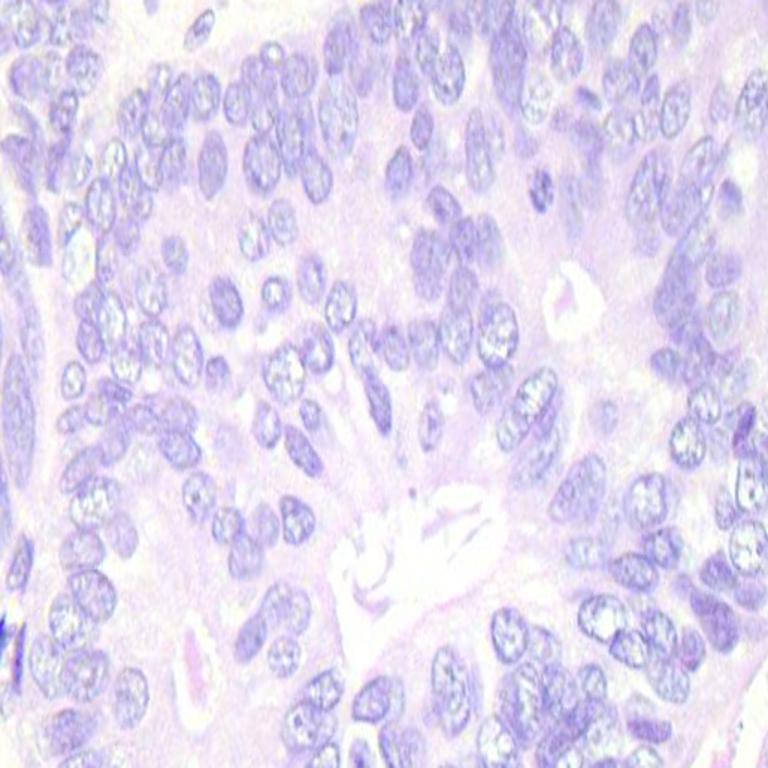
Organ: colon
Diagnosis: adenocarcinomas